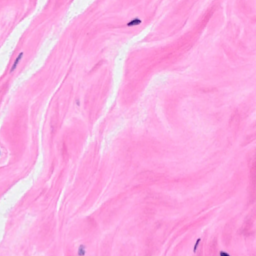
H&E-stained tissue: Breast